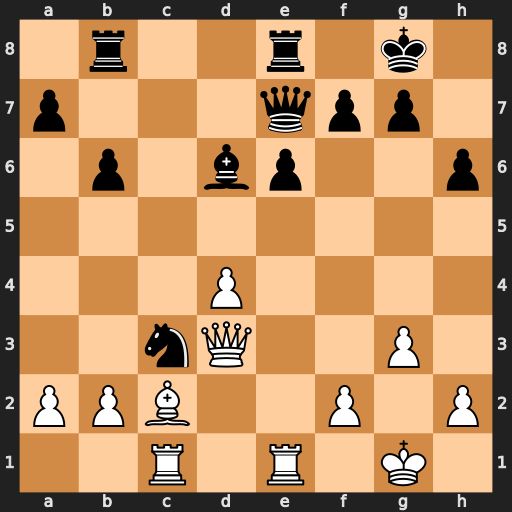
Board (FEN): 1r2r1k1/p3qpp1/1p1bp2p/8/3P4/2nQ2P1/PPB2P1P/2R1R1K1
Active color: w
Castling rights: -
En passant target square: -
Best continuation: Qh7+ Kf8 Qh8#